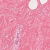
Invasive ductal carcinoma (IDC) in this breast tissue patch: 0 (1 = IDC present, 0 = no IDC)